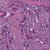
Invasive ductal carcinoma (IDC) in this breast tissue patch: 1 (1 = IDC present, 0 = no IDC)